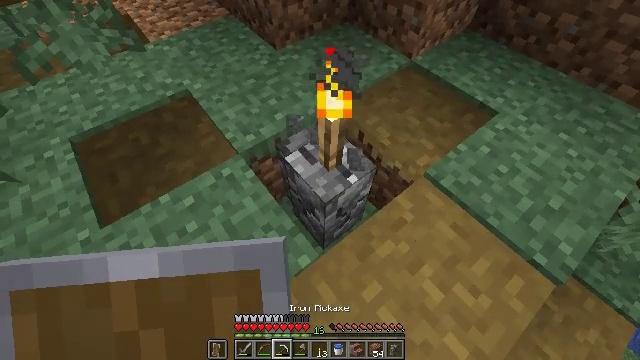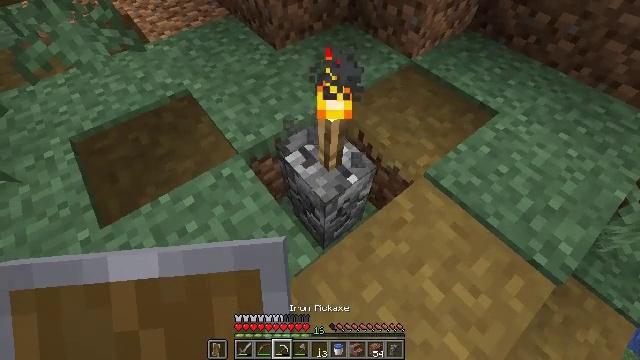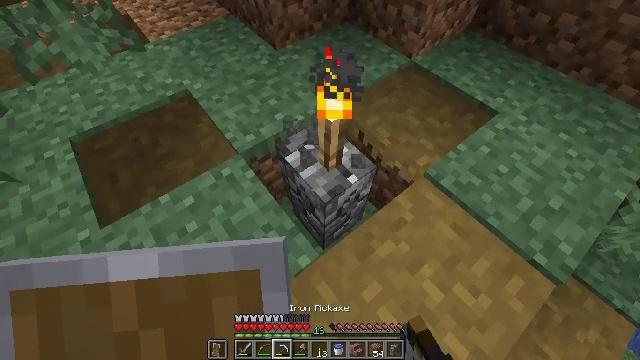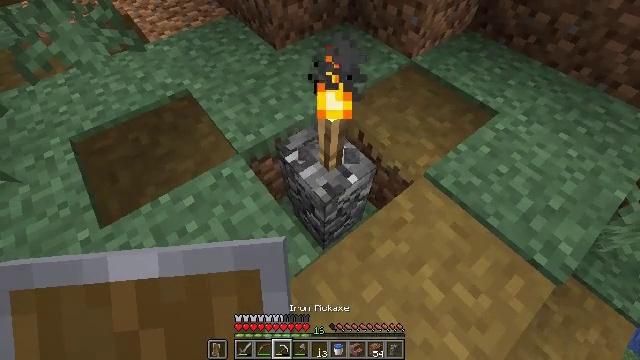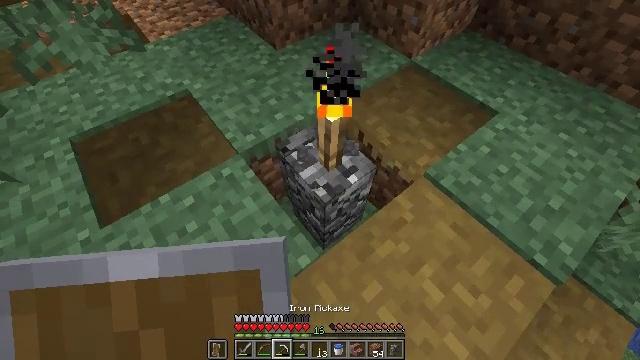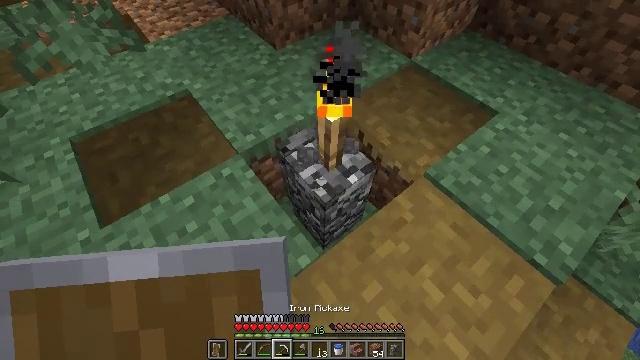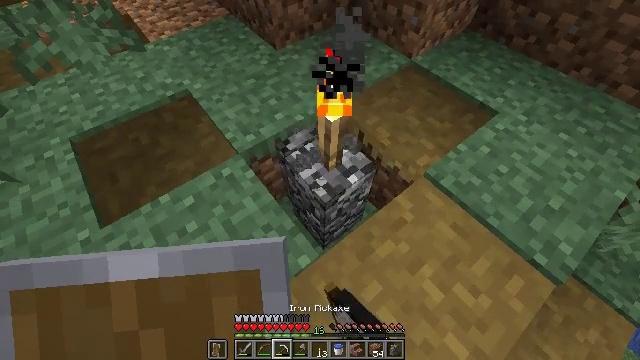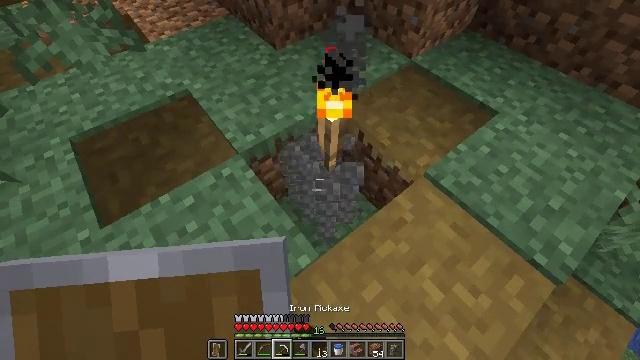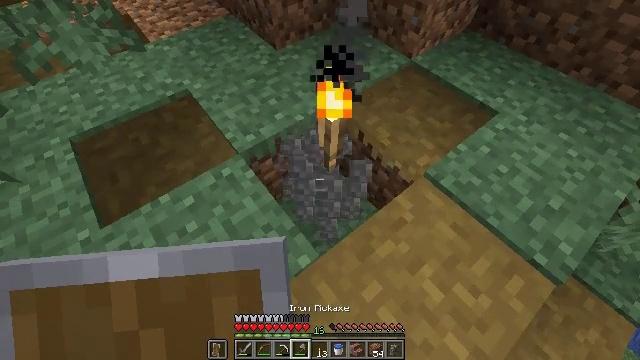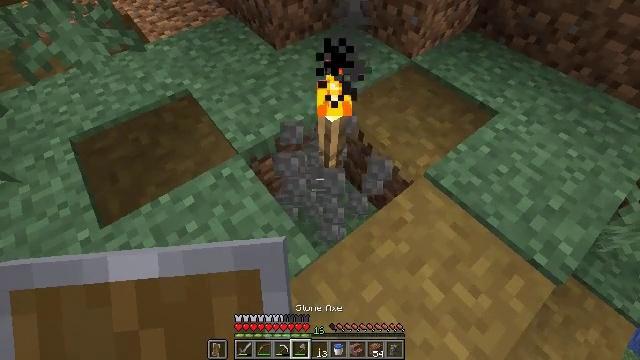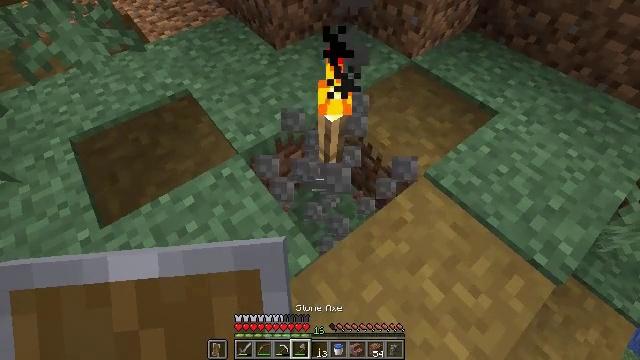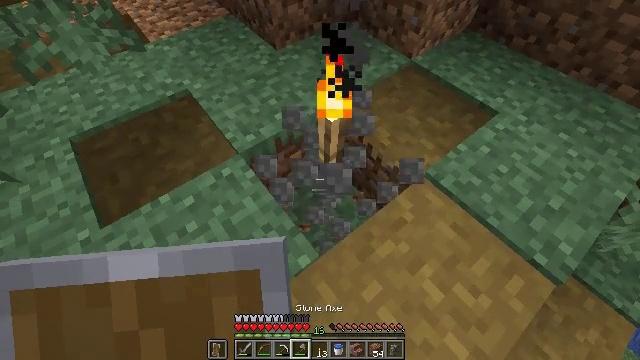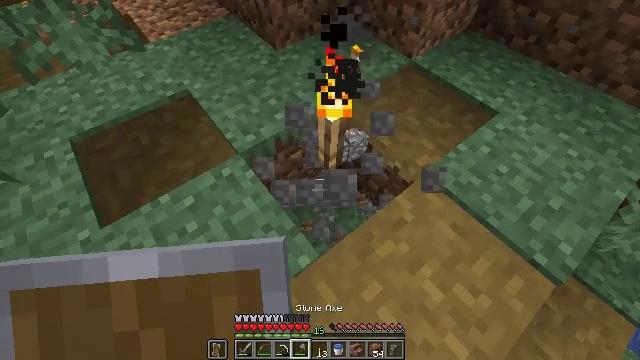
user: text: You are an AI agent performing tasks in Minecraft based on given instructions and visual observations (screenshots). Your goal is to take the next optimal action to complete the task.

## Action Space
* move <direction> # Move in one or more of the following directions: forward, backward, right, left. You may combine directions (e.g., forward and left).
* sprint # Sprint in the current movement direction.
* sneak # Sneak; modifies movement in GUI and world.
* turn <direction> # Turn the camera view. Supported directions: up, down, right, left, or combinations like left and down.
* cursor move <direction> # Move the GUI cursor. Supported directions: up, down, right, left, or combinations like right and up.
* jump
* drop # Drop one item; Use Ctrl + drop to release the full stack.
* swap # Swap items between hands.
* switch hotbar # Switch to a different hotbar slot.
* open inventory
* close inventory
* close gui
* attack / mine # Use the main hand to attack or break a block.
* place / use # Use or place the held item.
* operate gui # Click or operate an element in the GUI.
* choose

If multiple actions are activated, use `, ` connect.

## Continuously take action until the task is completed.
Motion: motion action
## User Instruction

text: Mine the cobblestone wall for materials.
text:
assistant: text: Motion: attack / mine
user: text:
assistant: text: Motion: attack / mine
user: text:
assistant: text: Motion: attack / mine
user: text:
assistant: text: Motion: attack / mine
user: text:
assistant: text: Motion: attack / mine
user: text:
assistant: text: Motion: attack / mine
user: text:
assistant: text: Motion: attack / mine
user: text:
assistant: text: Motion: attack / mine, switch to hotbar 4
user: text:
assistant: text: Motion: attack / mine, switch to hotbar 4
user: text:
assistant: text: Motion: attack / mine, switch to hotbar 4
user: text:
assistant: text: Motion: attack / mine
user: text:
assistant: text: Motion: attack / mine
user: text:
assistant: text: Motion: attack / mine